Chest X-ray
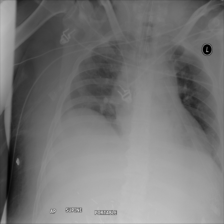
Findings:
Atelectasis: negative
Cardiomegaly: negative
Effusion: negative
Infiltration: negative
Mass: negative
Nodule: negative
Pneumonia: negative
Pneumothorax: negative
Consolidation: negative
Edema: negative
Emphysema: negative
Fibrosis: negative
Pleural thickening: negative
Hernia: negative